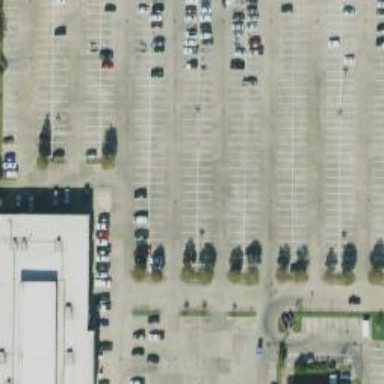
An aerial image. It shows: Parking space.